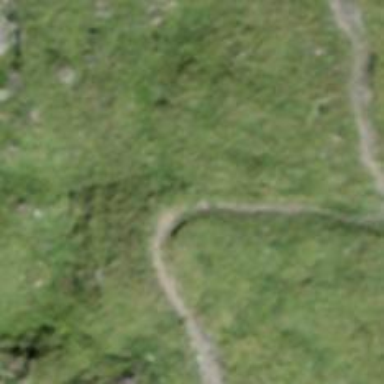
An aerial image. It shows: Path with ground surface. The track type is grade5.